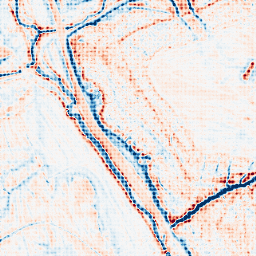
Category: edge_preserving
Decomposition family: anisotropic_diffusion
Decomposition parameters: iterations: 20
kappa: 10
gamma: 0.2
Upsampling method: sinc_blackman
Upsampling parameters: scale: 4
kernel_size: 4
Upsampling scale: 4